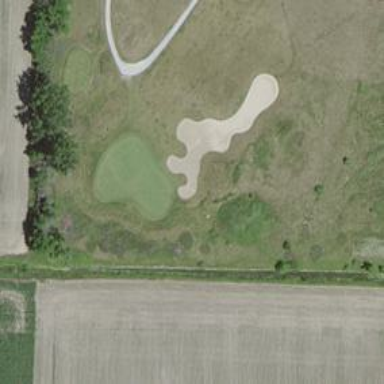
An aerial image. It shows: Sandy area is golf bunker.